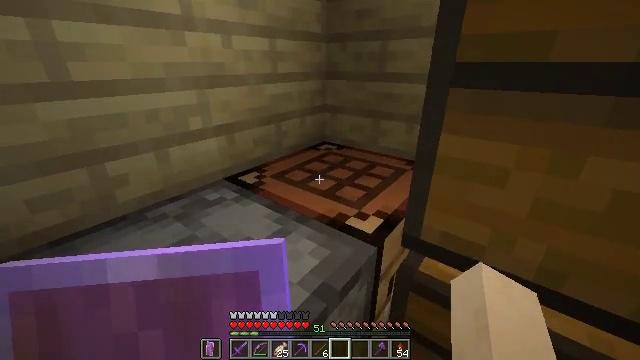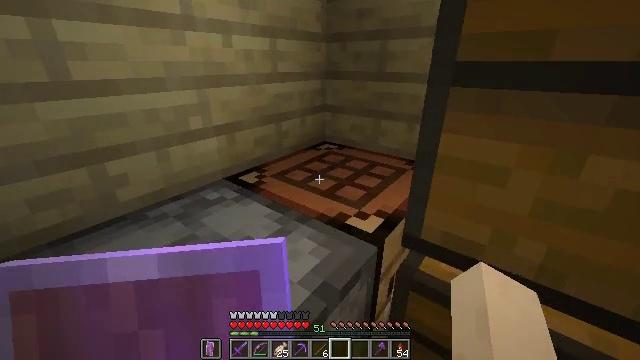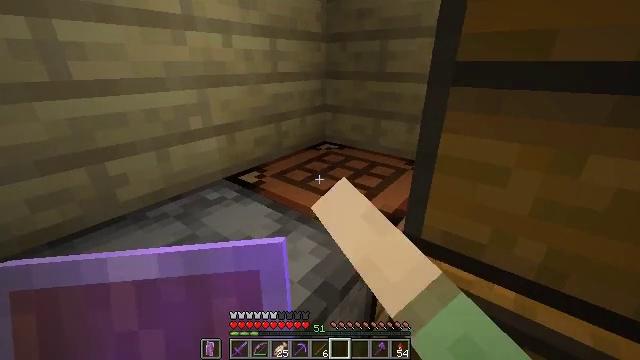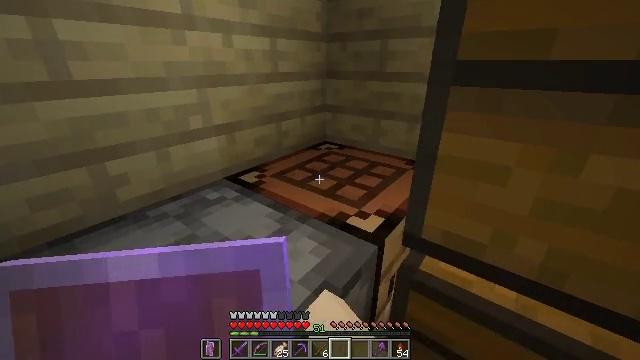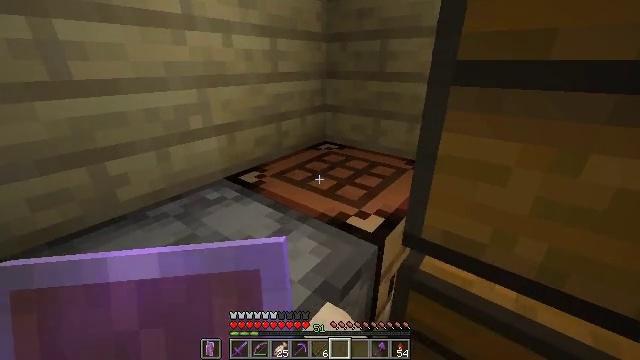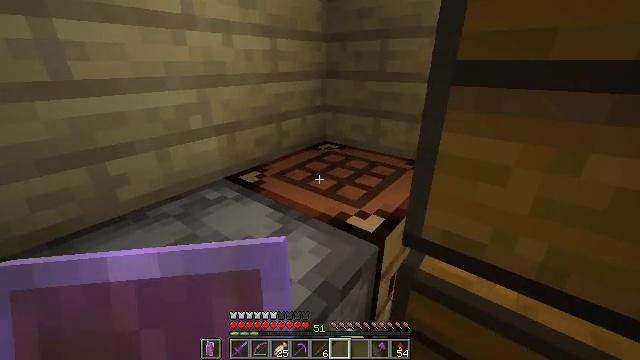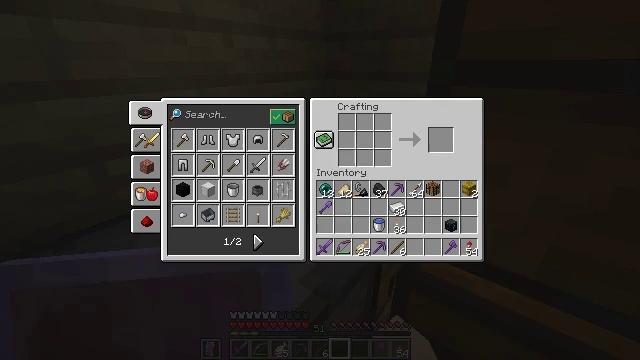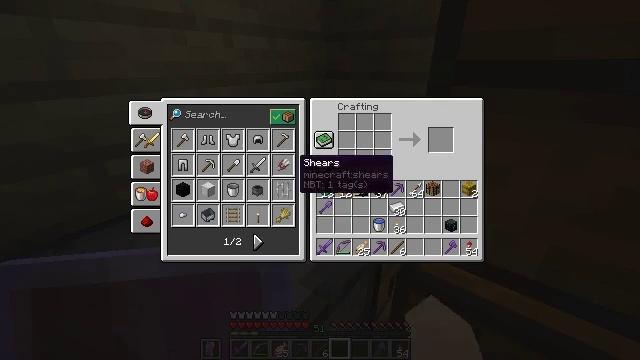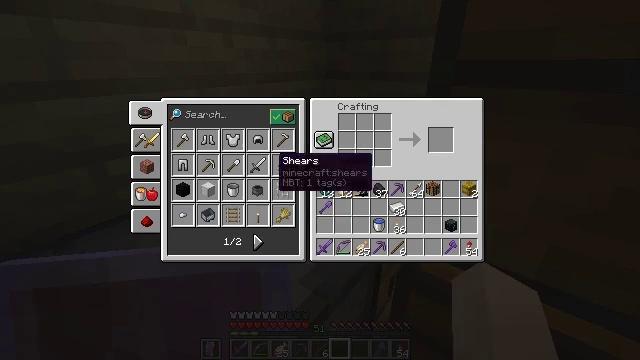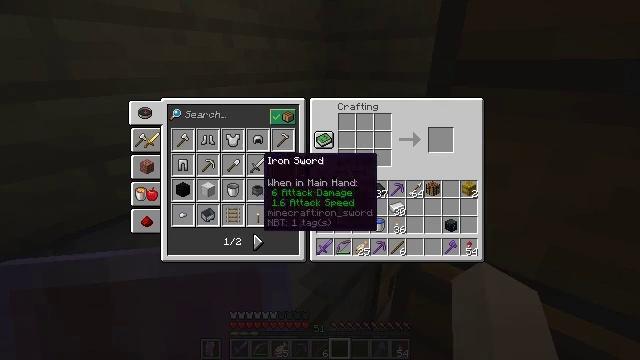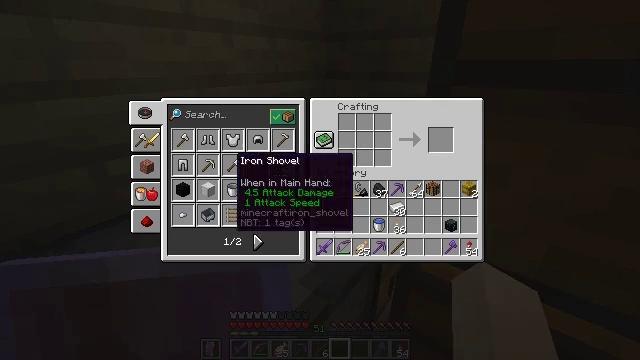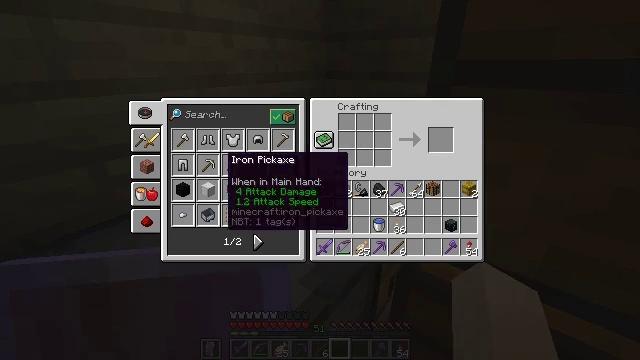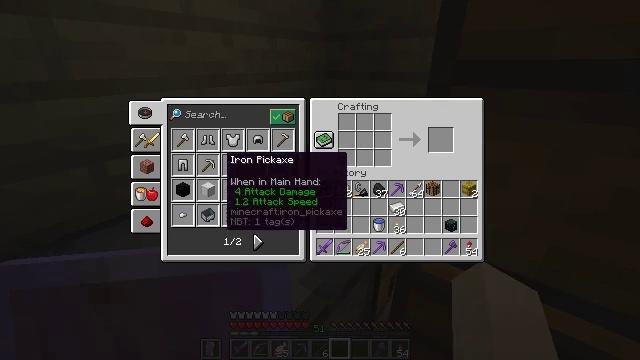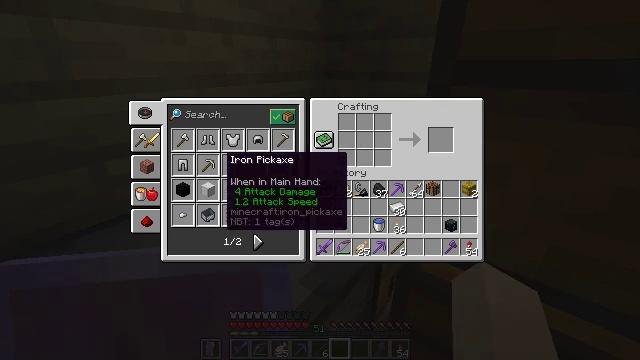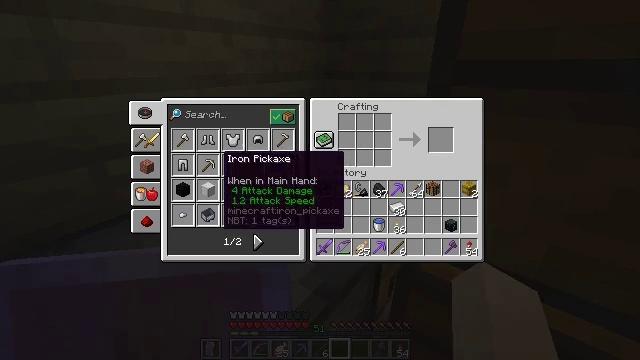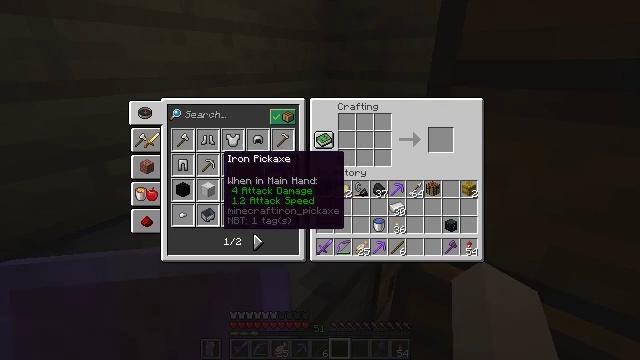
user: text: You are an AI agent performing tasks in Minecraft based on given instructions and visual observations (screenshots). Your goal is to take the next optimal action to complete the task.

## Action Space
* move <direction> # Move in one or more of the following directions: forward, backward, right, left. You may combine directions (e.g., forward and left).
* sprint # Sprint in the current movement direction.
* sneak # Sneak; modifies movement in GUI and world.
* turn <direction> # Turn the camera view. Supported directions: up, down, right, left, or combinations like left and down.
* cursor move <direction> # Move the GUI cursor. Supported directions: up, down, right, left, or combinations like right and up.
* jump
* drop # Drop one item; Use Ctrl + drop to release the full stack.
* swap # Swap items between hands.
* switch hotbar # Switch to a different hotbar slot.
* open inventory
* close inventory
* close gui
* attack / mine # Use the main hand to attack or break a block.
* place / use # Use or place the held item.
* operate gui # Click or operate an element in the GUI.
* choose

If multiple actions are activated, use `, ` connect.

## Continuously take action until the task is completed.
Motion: motion action
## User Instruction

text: Shear sheep after crafting shears.
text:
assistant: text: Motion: use / place
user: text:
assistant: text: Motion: use / place
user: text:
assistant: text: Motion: use / place
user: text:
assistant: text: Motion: no_op
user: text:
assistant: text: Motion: no_op
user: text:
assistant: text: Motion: no_op
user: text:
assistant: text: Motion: turn left and up
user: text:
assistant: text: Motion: turn left
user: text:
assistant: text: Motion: turn left
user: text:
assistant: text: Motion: turn left
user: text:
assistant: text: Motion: turn left
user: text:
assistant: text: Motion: no_op
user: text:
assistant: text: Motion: sneak
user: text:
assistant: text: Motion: sneak
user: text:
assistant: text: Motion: sneak
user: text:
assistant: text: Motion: sneak
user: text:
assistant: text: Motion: sneak, turn right and down
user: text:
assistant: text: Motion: sneak, turn right and down
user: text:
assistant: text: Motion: sneak, turn right and down
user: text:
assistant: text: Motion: sneak, turn down
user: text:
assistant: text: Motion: no_op
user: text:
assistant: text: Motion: no_op
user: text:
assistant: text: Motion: no_op
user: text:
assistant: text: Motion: no_op
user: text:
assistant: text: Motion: no_op
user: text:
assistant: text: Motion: no_op
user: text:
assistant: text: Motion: no_op
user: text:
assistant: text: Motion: no_op
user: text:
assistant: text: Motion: turn up
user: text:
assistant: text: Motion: turn up